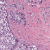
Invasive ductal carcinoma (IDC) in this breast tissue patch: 0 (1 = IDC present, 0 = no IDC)